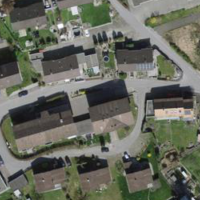
EUNIS habitat code: 54
Species observed at this site:
Pholidoptera griseoaptera
Anguis fragilis
Aphantopus hyperantus
Libellula quadrimaculata
Apis mellifera
Lamium galeobdolon
Polistes dominula
Panorpa communis
Misumena vatia
Ischnura elegans
Phragmatobia fuliginosa
Vespa crabro
Vanessa cardui
Graphosoma italicum
Vanessa atalanta
Milvus milvus
Phoenicurus ochruros
Helophilus pendulus
Picus viridis
Anax imperator